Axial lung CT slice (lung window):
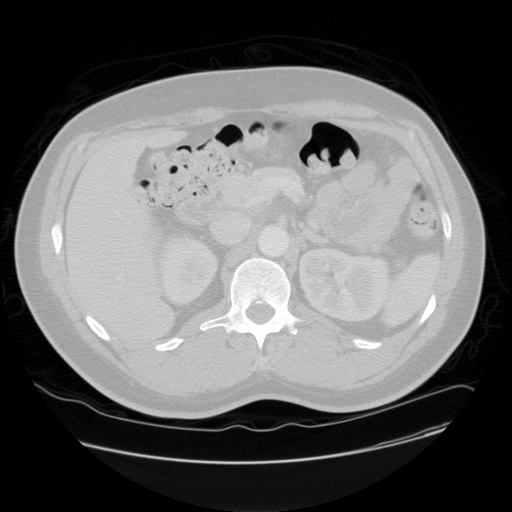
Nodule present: no